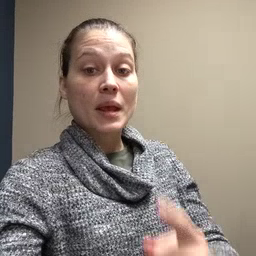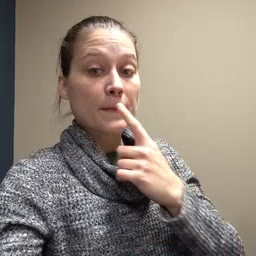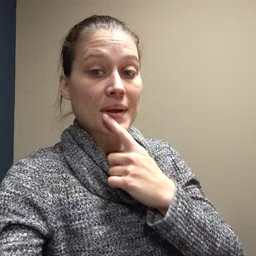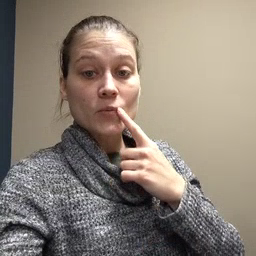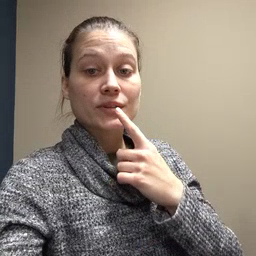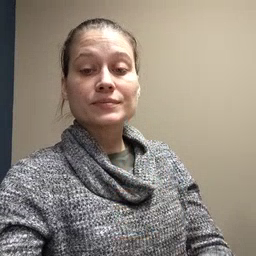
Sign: mouth